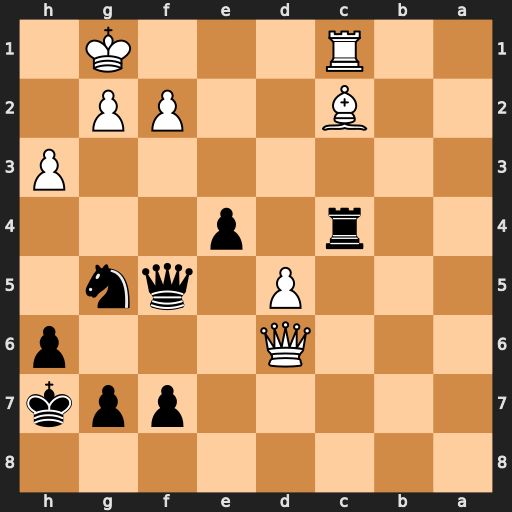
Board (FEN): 8/5ppk/3Q3p/3P1qn1/2r1p3/7P/2B2PP1/2R3K1
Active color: b
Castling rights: -
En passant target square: -
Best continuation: Nxh3+ gxh3 Qg5+ Kh2 Qxc1